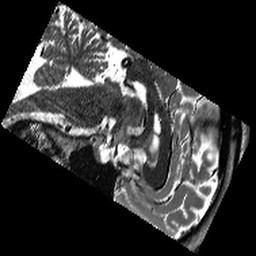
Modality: T2w
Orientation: sagittal
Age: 28
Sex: male
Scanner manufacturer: siemens
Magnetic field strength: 3 T
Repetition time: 13.15 s
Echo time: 0.082 s